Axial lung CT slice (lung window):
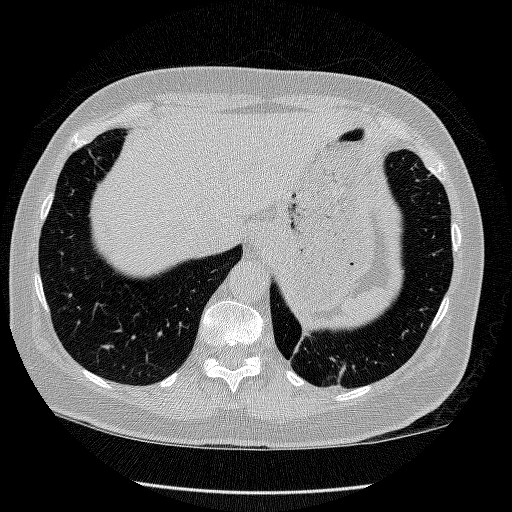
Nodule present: no